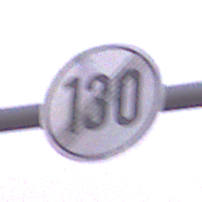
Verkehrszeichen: EndeGeschwindigkeit130
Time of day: SunriseSunset
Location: Outdoor (Nature)
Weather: PartlyCloudy
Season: NotSpecified
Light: Natural